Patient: sex F, age 48
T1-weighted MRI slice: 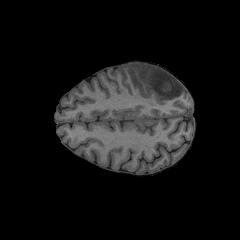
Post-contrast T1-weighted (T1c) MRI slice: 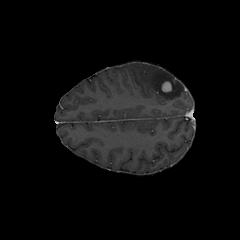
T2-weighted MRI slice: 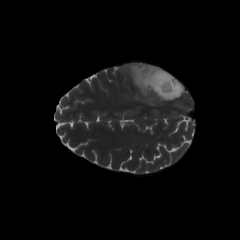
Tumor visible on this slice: yes
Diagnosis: Astrocytoma, IDH-mutant
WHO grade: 3